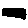
Label: hexagon